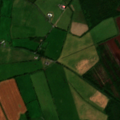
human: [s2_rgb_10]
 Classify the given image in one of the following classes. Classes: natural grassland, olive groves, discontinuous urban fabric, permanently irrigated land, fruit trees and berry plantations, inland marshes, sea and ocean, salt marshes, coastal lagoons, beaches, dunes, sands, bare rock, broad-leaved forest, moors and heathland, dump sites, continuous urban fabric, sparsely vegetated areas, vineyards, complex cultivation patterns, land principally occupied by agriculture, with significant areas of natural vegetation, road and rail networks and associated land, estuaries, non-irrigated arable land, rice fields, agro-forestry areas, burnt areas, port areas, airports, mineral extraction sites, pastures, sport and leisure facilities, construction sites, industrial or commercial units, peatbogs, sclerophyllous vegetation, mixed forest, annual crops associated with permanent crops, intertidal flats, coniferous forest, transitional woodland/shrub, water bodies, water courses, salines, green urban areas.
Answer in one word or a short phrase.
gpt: pastures, transitional woodland/shrub, peatbogs